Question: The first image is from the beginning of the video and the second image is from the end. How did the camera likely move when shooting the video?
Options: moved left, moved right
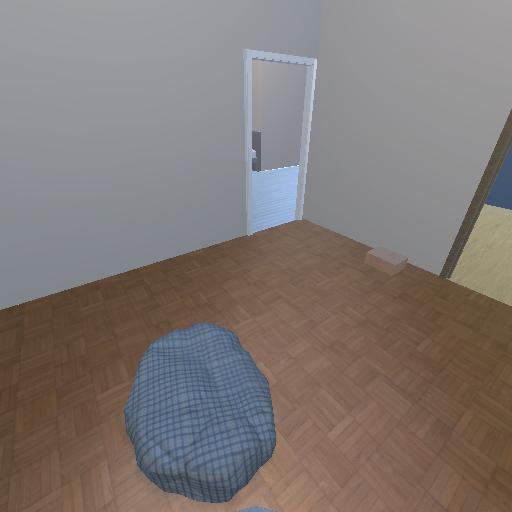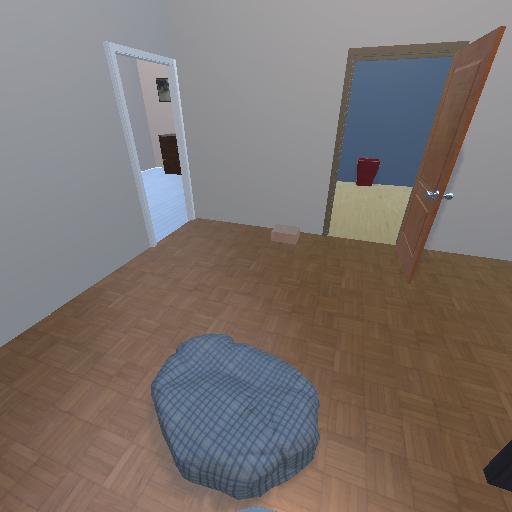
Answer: moved left